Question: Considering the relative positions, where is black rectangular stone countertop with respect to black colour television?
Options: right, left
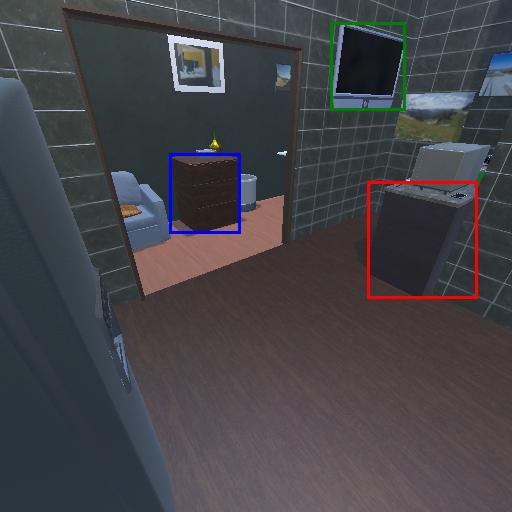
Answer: right